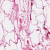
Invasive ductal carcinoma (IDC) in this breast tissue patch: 0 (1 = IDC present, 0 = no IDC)